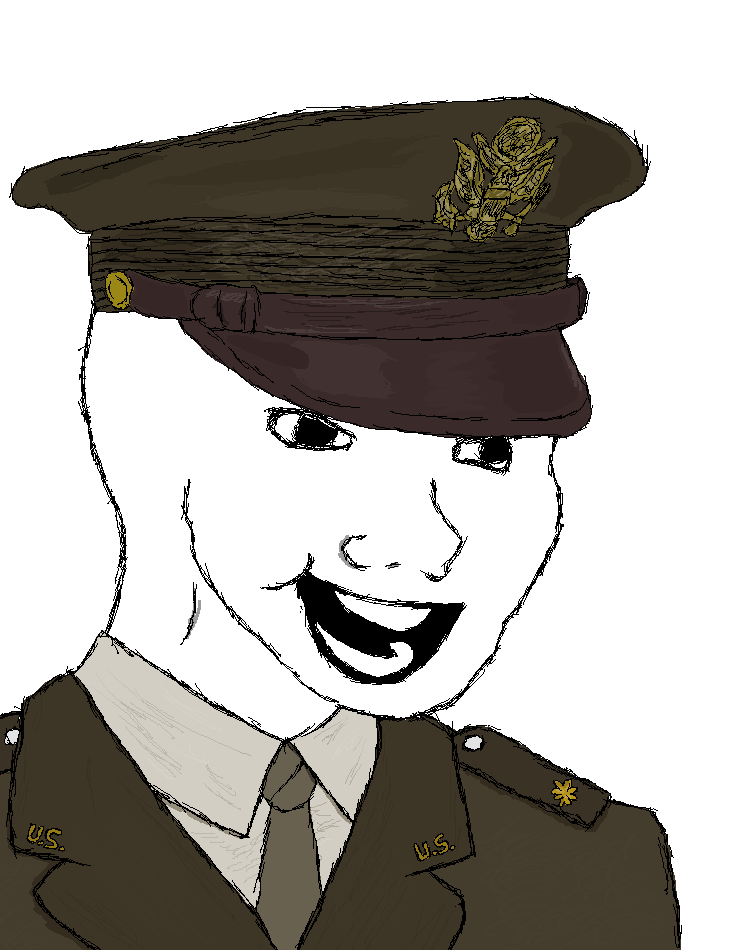
Label: 5_Bloomer